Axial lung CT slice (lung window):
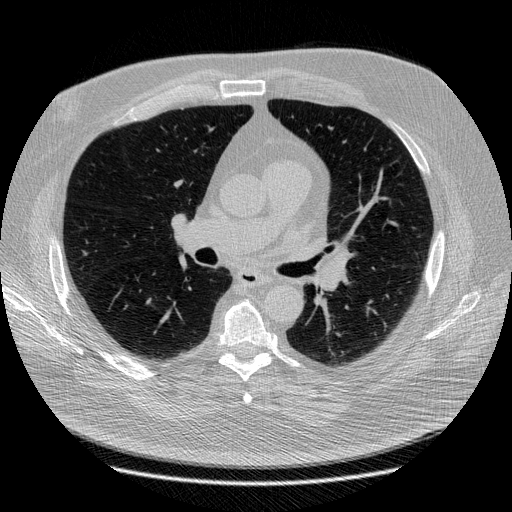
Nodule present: no